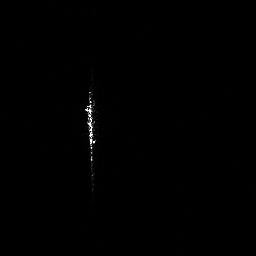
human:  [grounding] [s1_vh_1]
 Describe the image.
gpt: In the satellite image, there is  <ref>1 medium ship </ref> <box>[[31, 33, 37, 72, 0]]</box> located at center.